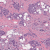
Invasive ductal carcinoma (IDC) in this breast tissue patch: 1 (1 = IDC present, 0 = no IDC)